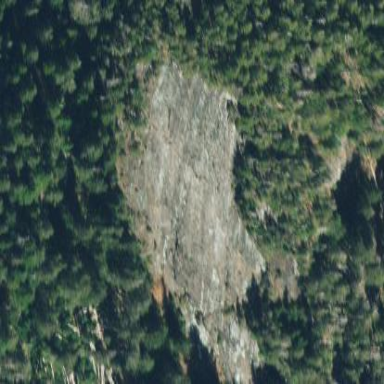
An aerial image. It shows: Landscape dominated by bare rock.